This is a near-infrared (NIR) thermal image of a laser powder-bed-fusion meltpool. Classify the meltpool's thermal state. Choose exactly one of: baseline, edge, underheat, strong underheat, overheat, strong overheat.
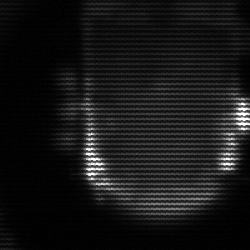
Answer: baseline